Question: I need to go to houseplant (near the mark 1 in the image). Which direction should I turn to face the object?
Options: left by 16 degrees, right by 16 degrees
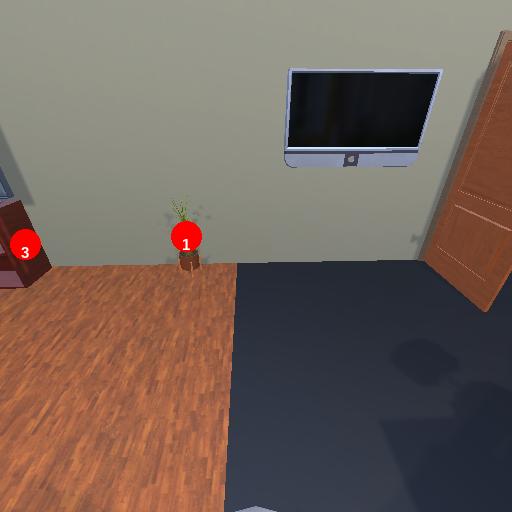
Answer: left by 16 degrees